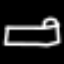
Label: bed